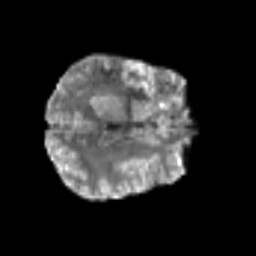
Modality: T2w
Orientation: axial
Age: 50
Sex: male
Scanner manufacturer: siemens
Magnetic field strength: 3 T
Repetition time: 6.1 s
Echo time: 0.101 s